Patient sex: M
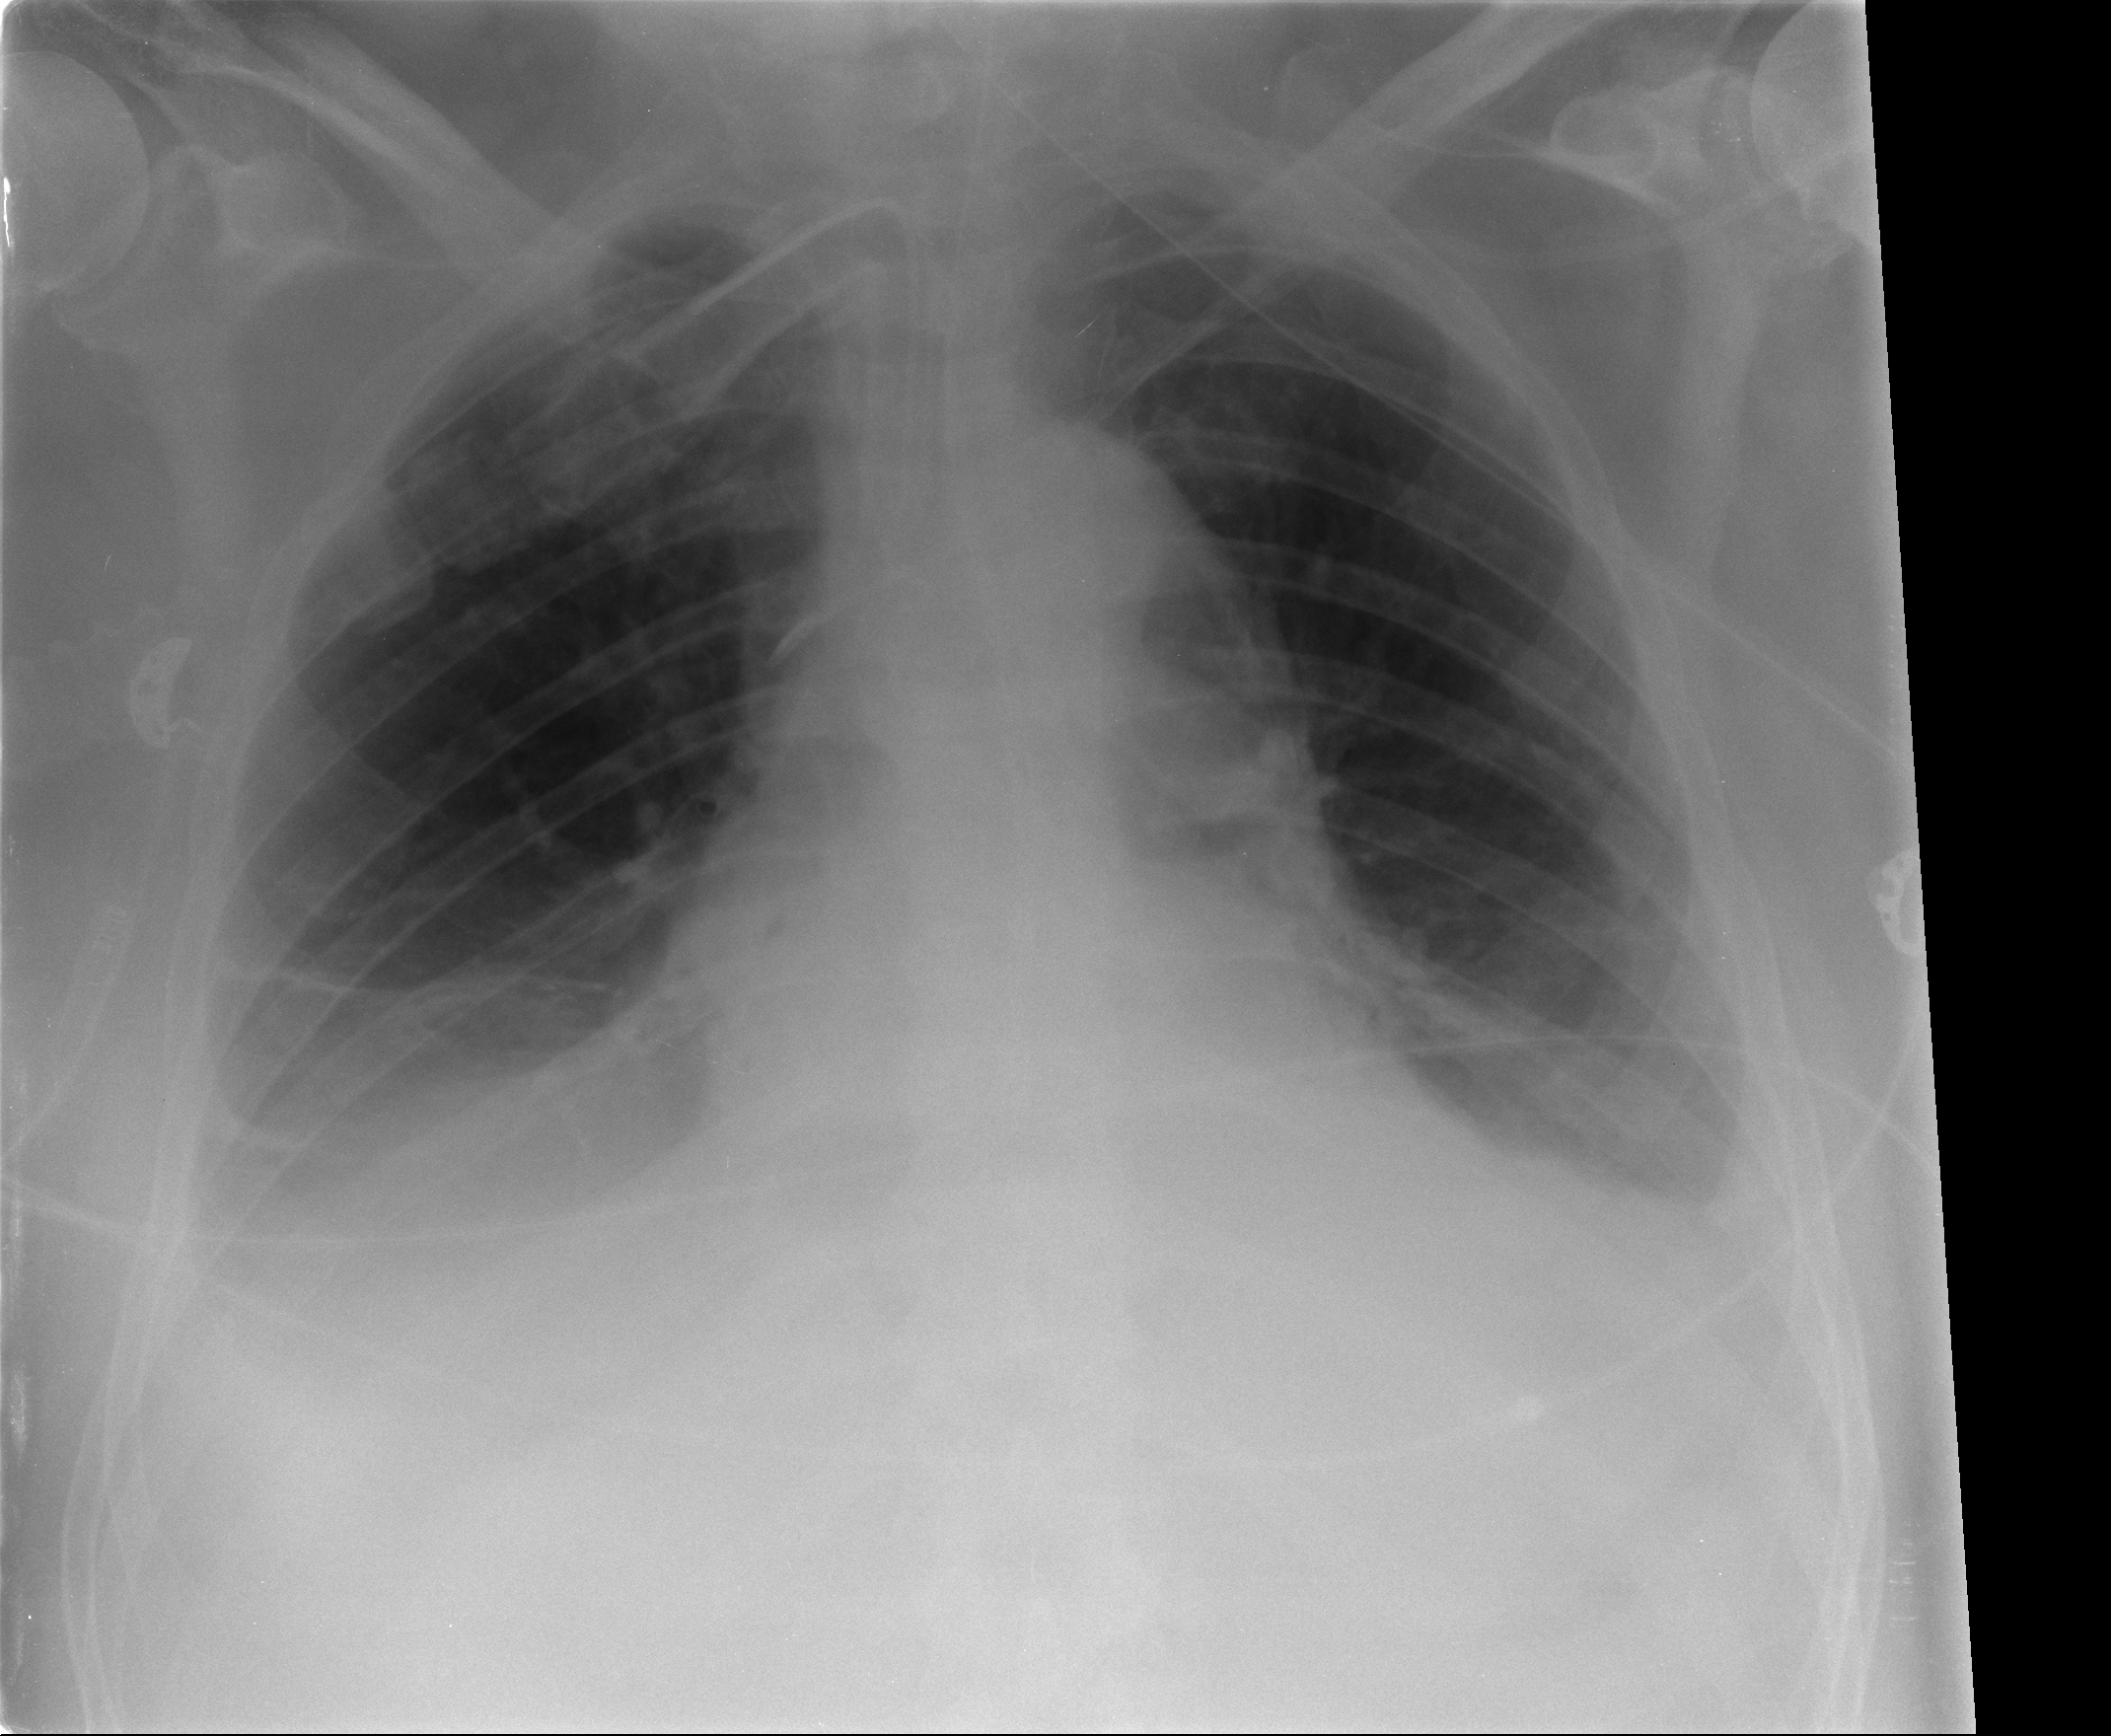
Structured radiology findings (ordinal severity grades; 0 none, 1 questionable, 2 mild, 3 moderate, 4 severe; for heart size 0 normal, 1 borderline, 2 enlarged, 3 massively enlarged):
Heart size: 1
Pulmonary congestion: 2
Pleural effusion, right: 2
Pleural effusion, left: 2
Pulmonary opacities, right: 0
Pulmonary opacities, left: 0
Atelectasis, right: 2
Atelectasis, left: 2